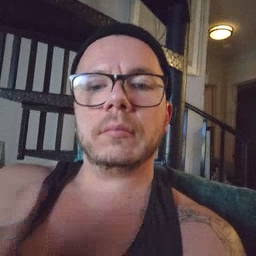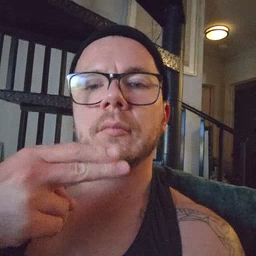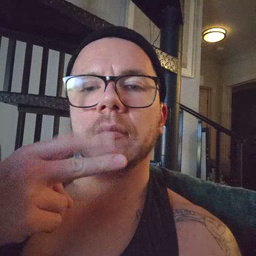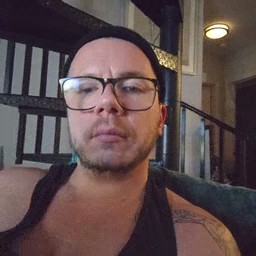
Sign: scissors